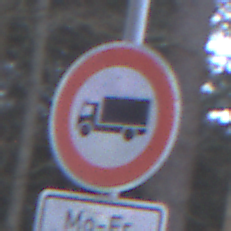
Verkehrszeichen: VerbotFuerKraftfahrzeugeUeberDreiKommaFuenfTonnen
Zusatzzeichen unten: ZeitangabenMitBeschraenkungAufWochentage2
Umgebung: Outdoor, Nature
Tageszeit: MorningAfternoon
Wetter: Overcast
Licht: Natural
Jahreszeit: Winter
Kontrast: LowContrast